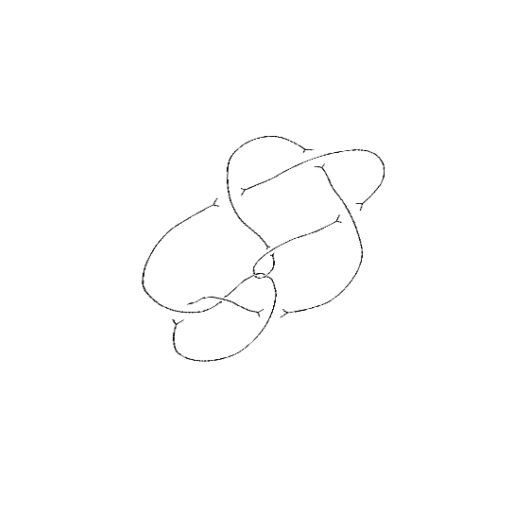
Crossing number: 9